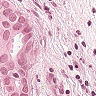
Metastatic tissue present: yes